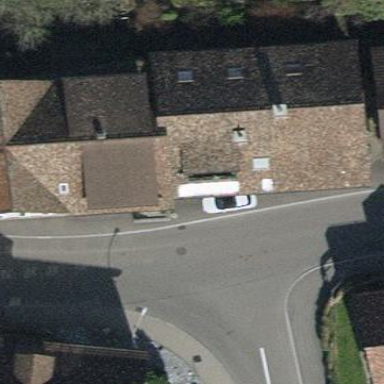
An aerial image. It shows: Terrace building.